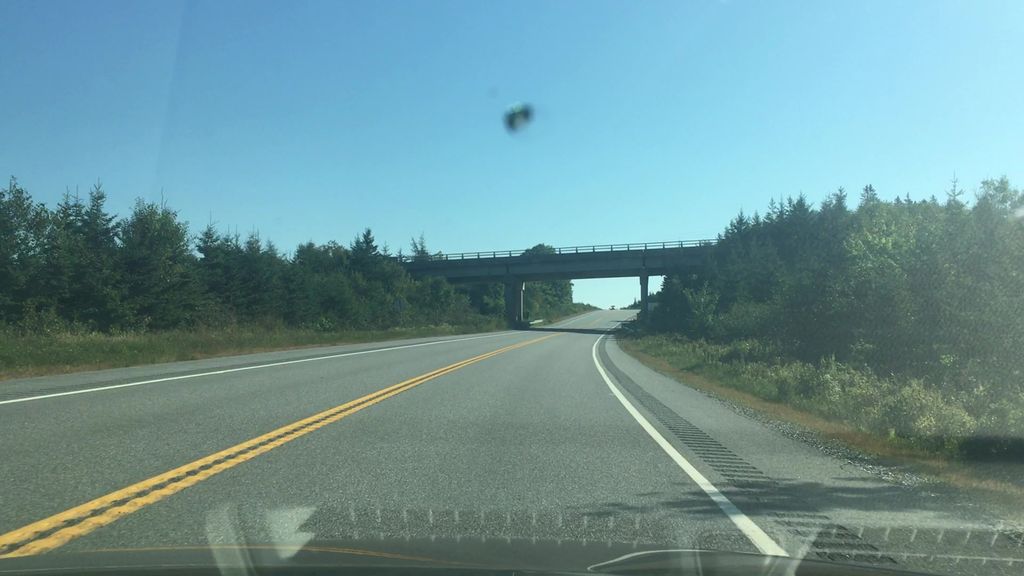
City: halifax